Field crop: tomato
Growth stage: 2
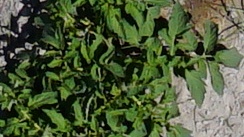
Species: tomato